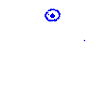
Particle: pion